Question: Ha ii everybody,i am doing a bible app ,my requirement is to highlight the verse when the user tap the corresponding verse number eg: if the user tap the verse 1.1 it highlight that verse in yellow or blue color.If the verse no: is gives as link means 1.1 is a link ,the user can tap that link to perform a action by using javascript.I also want a popup menu or alert-view or action-sheet when the user tap the verse no:.I hope you understand my question.
Thanks in advance.
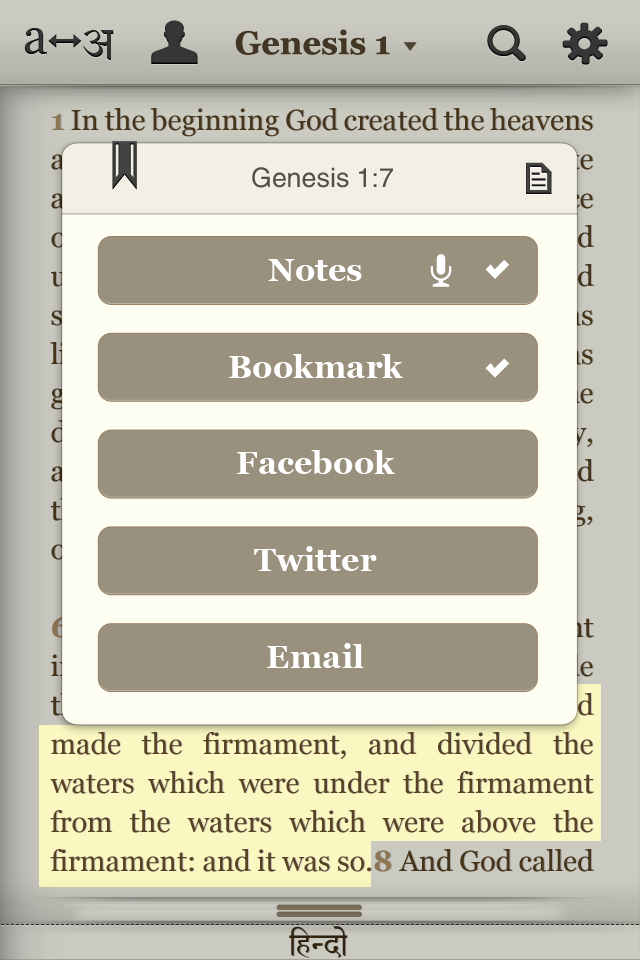
Answer: You can call <URL> on your UIWebView with script, which change backgroud color of element with the verse.